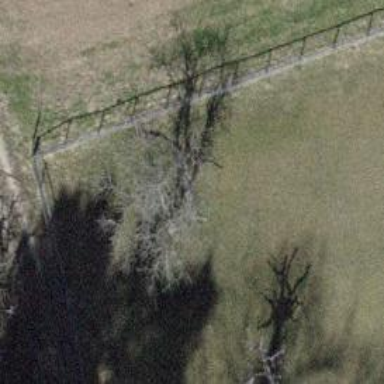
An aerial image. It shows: Single tag "natural: tree."